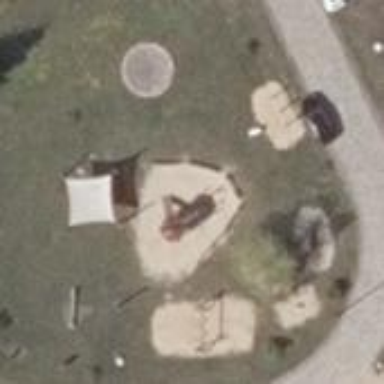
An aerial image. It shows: Playground area for leisure activities on the land.